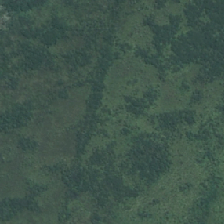
Land cover: herbaceous_freshwater_vege